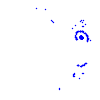
Particle: pion